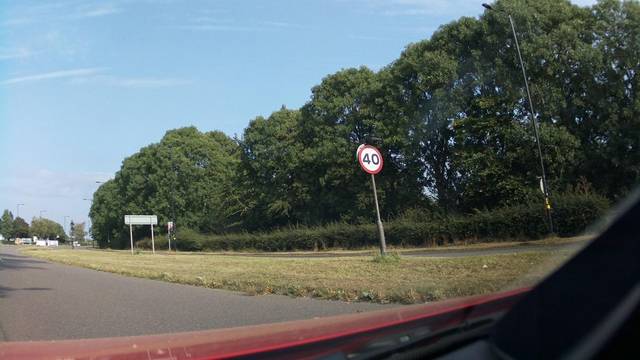
Region: United Kingdom
Coordinates: 52.531, -1.755